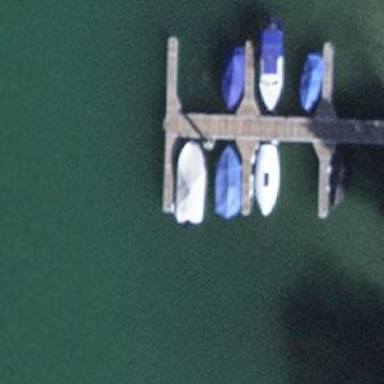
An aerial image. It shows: Man-made pier.